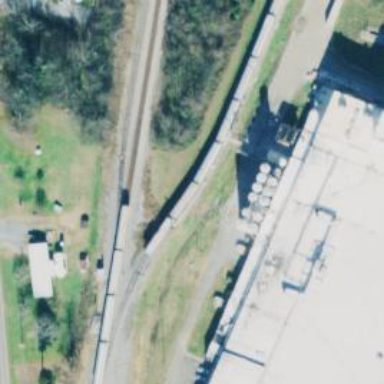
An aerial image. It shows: Railway spur service.